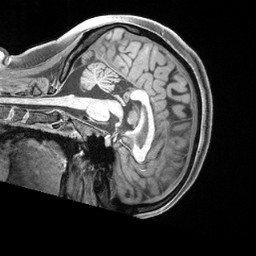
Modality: T1w
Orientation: sagittal
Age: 26
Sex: female
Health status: ill
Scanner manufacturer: siemens
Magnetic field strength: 3 T
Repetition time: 2.4 s
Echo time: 0.00222 s